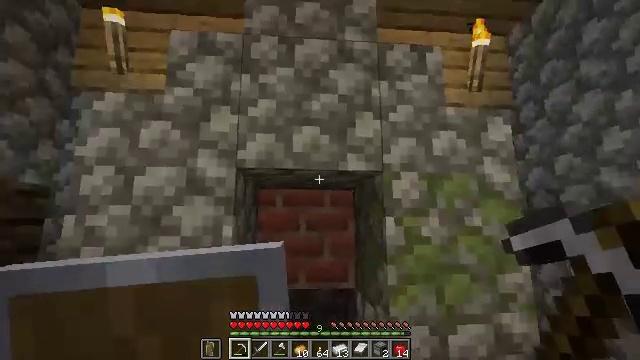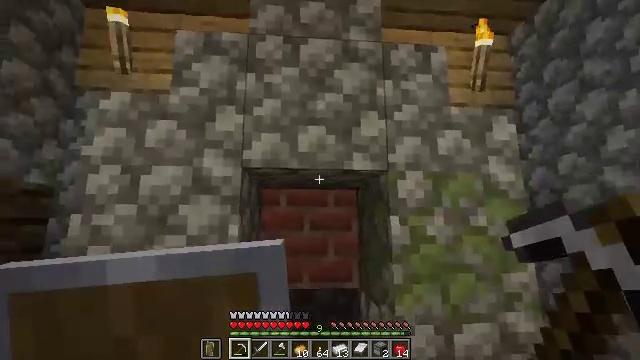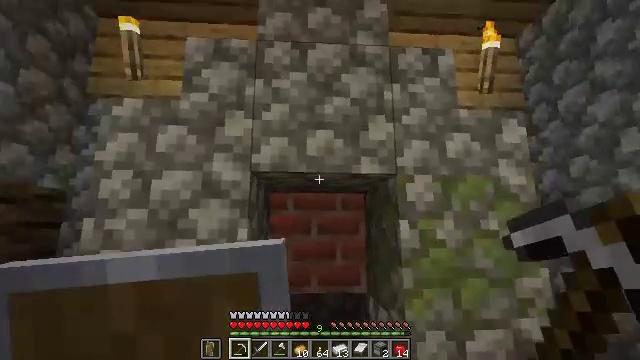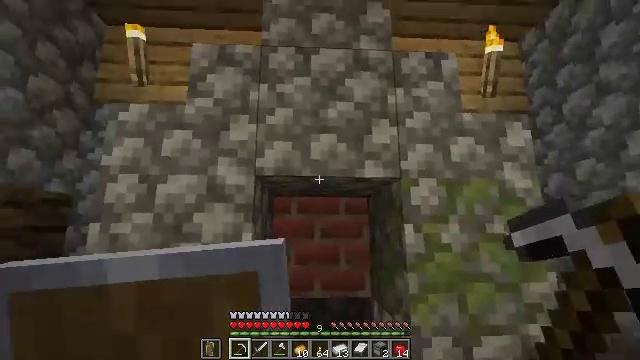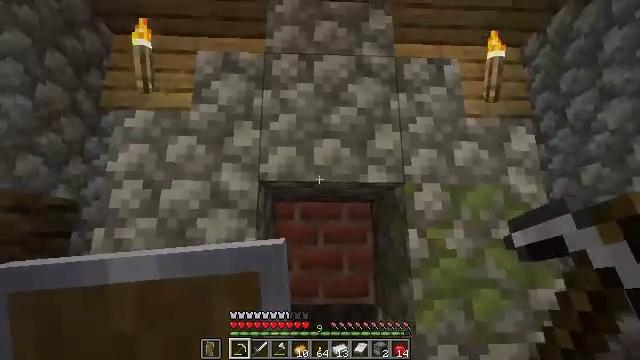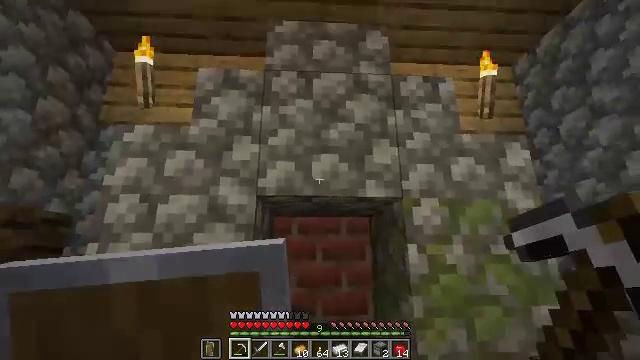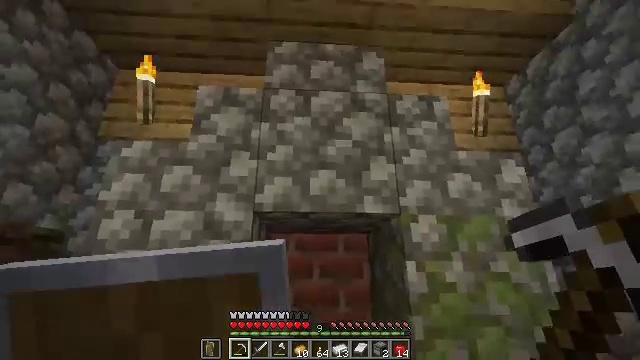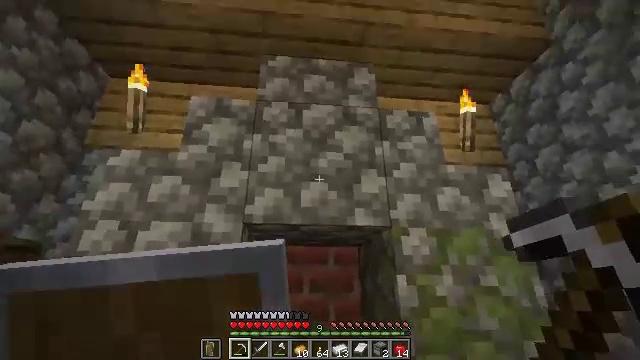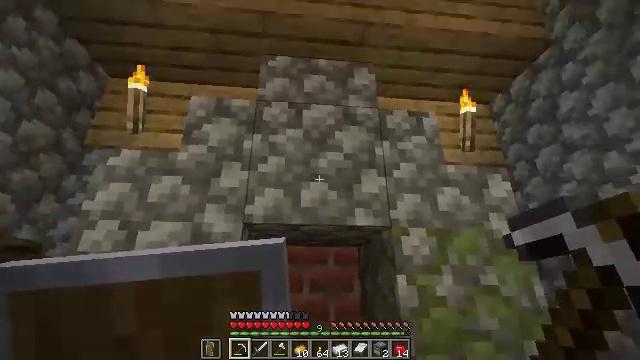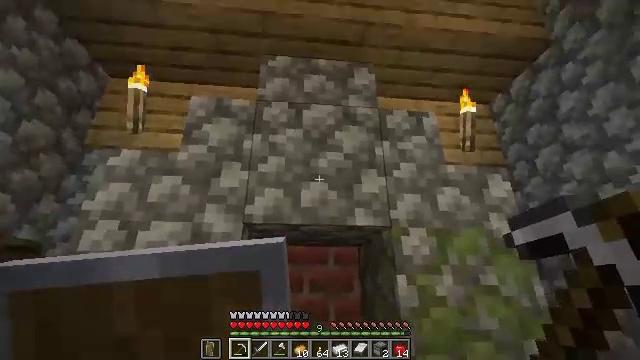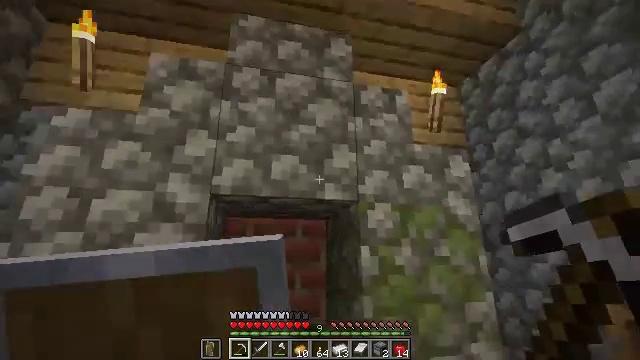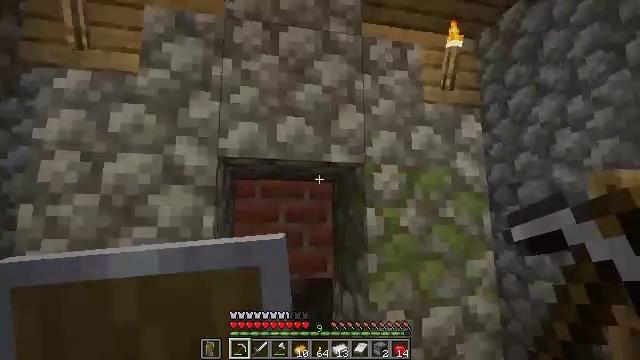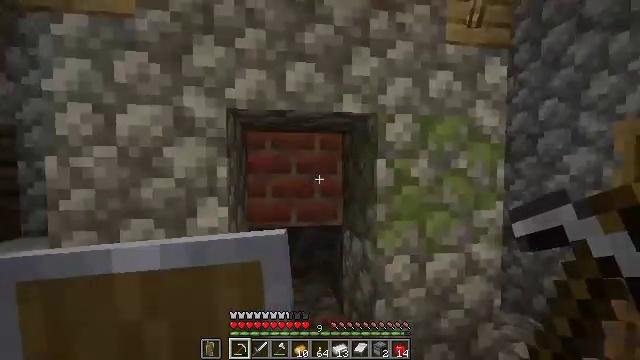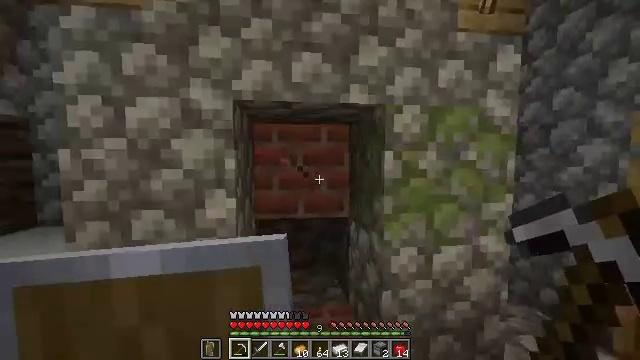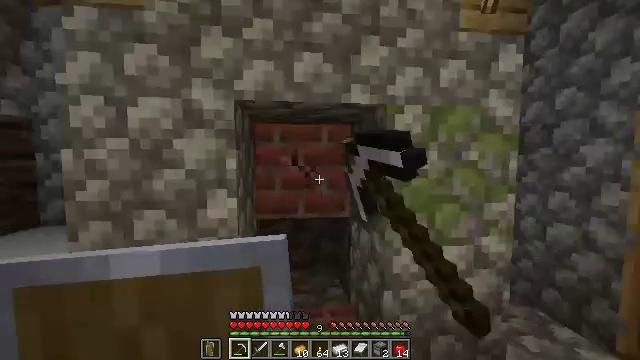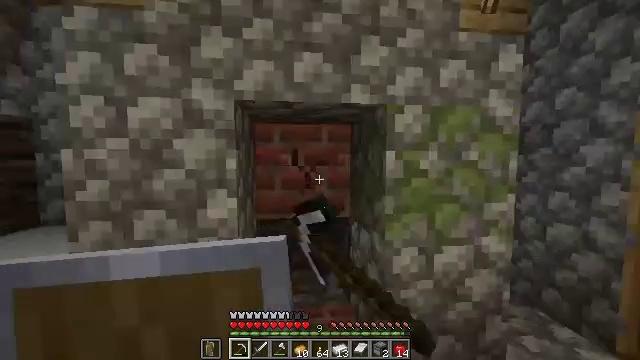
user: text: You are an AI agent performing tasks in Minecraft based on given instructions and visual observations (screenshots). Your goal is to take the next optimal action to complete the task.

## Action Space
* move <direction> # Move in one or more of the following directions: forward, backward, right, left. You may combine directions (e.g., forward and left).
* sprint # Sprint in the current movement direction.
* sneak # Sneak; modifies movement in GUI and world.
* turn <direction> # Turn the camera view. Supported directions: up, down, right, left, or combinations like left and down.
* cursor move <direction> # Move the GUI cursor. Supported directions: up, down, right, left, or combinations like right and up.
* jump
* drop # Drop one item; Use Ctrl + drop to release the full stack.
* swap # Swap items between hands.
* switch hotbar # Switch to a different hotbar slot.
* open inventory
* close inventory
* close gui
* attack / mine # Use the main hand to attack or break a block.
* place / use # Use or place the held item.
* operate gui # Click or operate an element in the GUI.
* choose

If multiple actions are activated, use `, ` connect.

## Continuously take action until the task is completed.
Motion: motion action
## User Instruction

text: Break a block of bricks.
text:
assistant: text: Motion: move back
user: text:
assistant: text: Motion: move back, turn left
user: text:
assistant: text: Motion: no_op
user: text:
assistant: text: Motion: turn up
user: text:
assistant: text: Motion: turn up
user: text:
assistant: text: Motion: turn up
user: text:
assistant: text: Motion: turn right and up
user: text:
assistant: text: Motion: no_op
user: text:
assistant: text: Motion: no_op
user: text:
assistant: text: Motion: turn right and down
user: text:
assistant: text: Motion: turn left and down
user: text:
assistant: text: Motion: turn left and down
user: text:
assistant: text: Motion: turn left and down, attack / mine
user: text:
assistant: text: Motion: attack / mine
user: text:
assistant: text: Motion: attack / mine
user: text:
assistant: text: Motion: attack / mine
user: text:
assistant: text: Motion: attack / mine
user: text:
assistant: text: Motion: attack / mine
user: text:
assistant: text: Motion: attack / mine
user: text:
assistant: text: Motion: attack / mine
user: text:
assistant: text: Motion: attack / mine
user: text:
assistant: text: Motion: attack / mine
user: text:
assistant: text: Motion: attack / mine
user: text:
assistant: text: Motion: attack / mine
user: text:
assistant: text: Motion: attack / mine
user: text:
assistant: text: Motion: attack / mine
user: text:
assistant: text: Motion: attack / mine